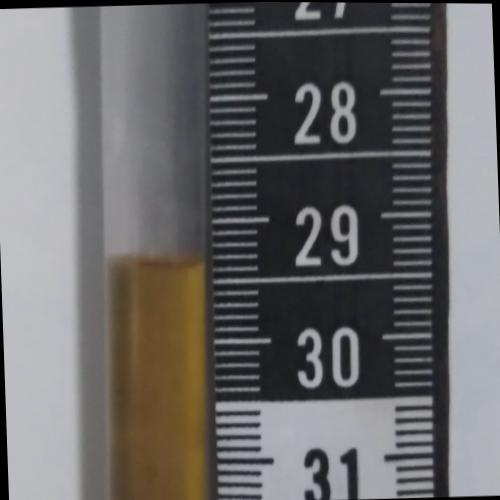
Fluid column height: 29.3 cm